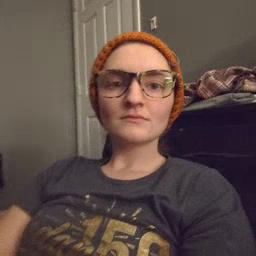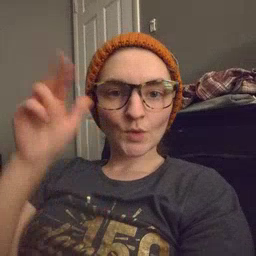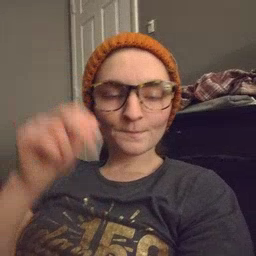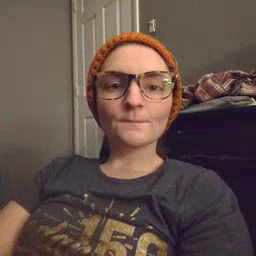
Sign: horse